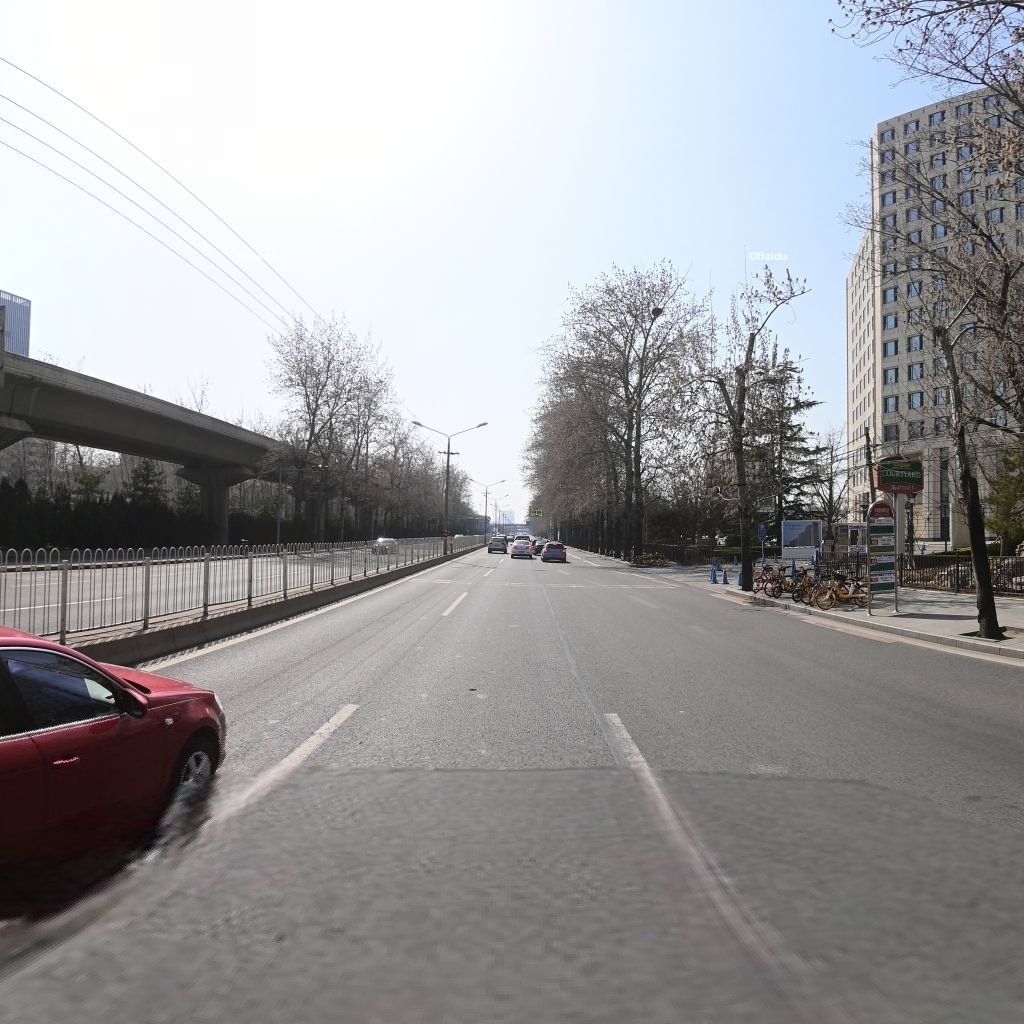
Region: Chaoyang
Road damage annotations: longitudinal patch